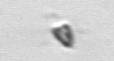
Label: Pyramimonas